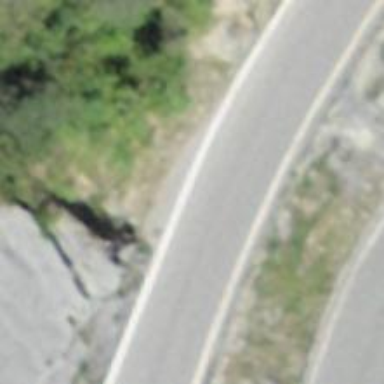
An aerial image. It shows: Tertiary road with asphalt surface.